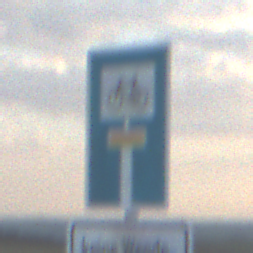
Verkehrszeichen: SackgasseRadverkehrDurchlaessig
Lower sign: HinweisGeaenderteVorfahrtVerkehrsfuehrungVerkehrsregelung3
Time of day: SunriseSunset
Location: Outdoor (Nature)
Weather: PartlyCloudy
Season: NotSpecified
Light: Natural